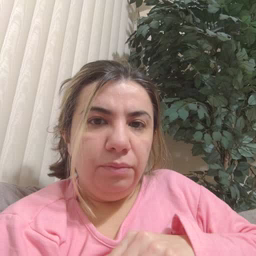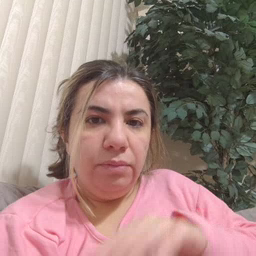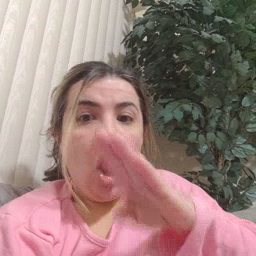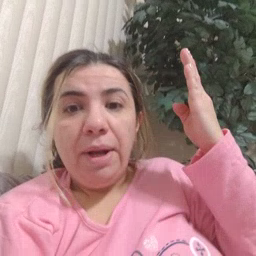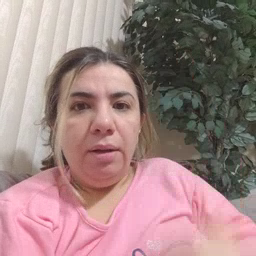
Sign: open